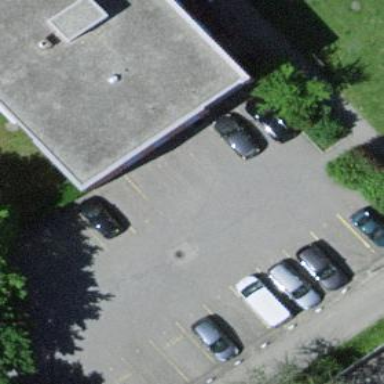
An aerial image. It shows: Parking area.